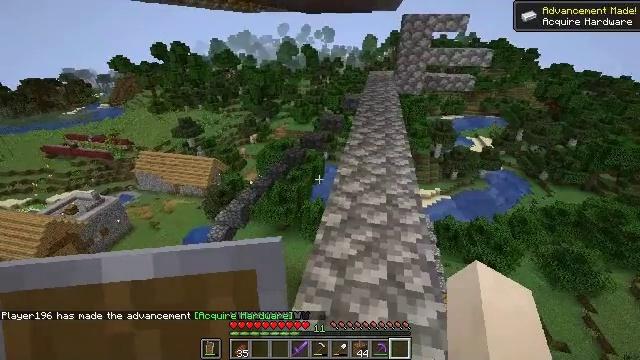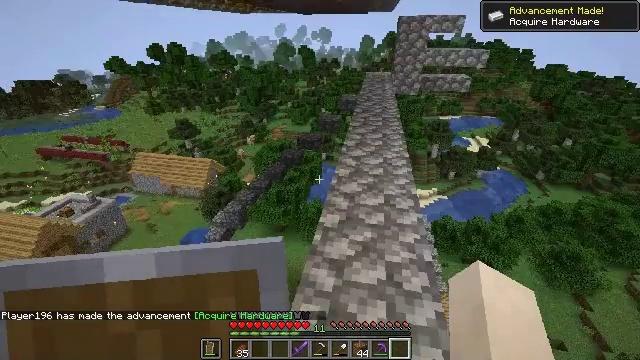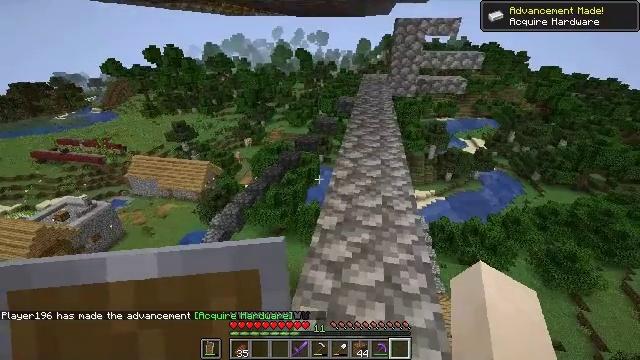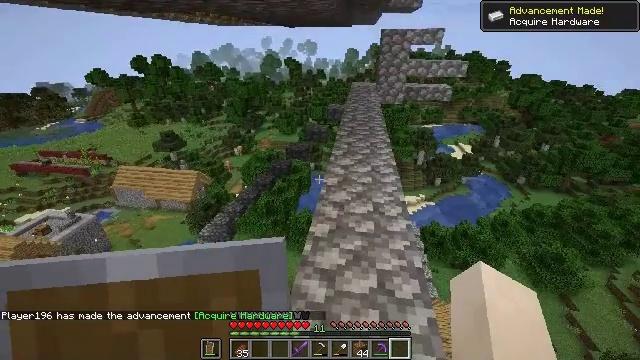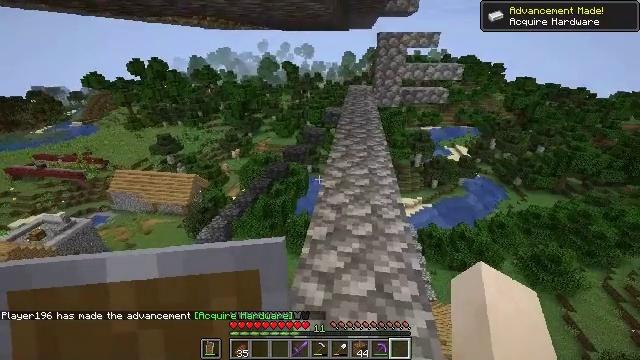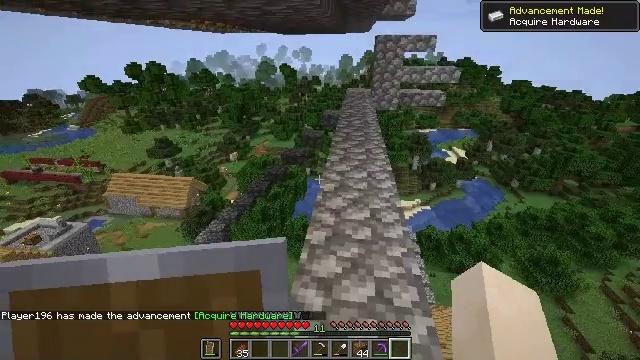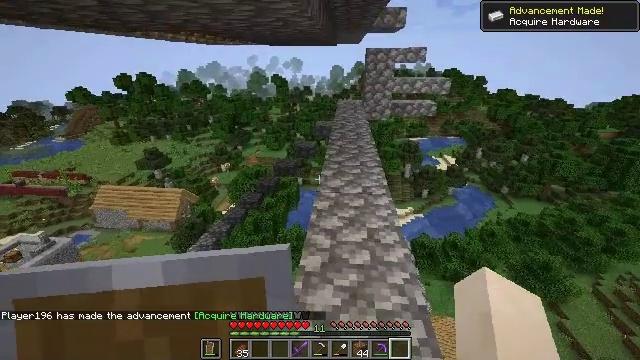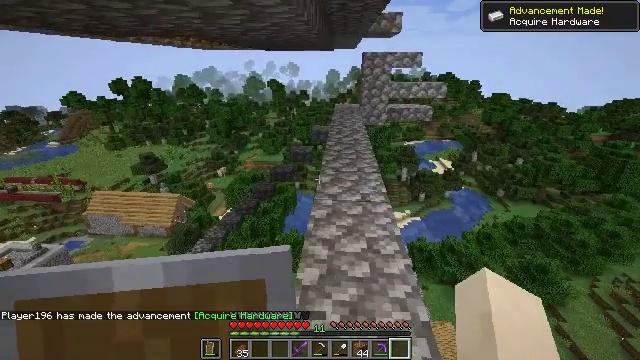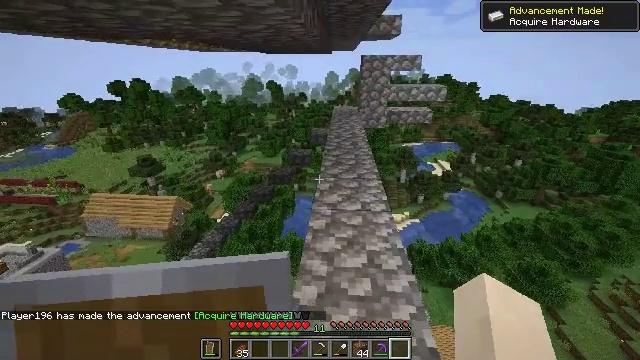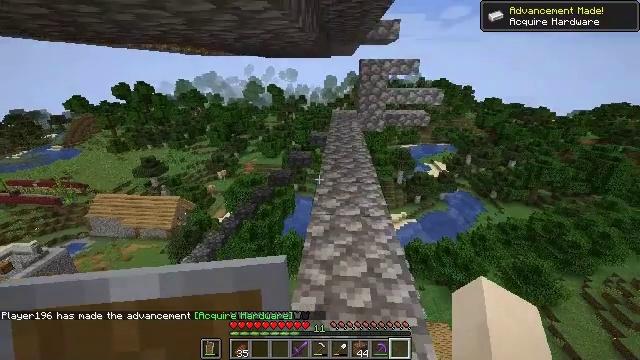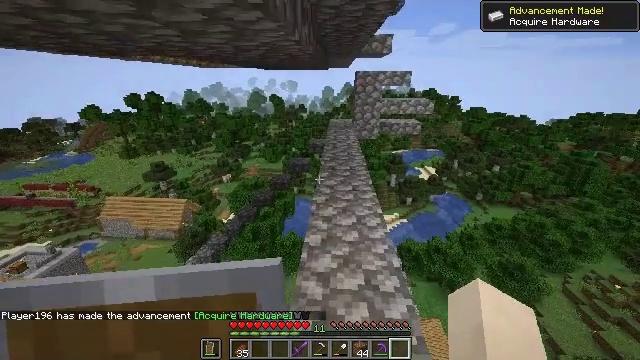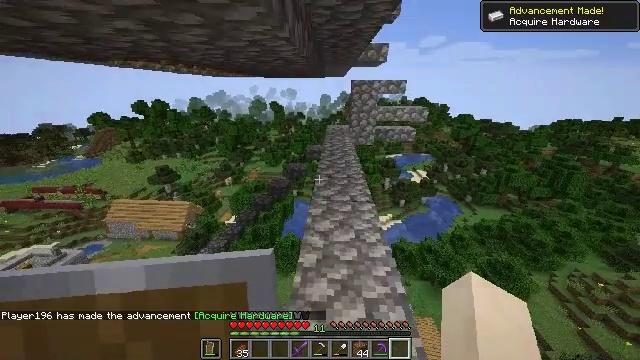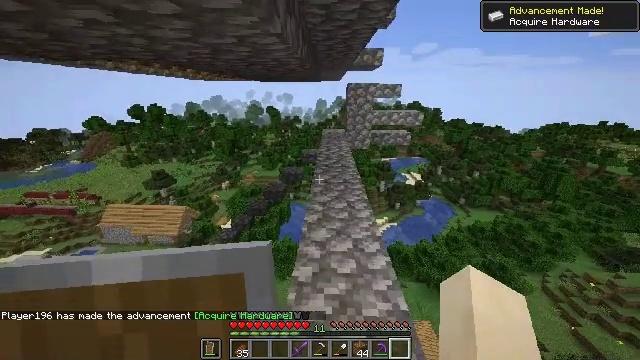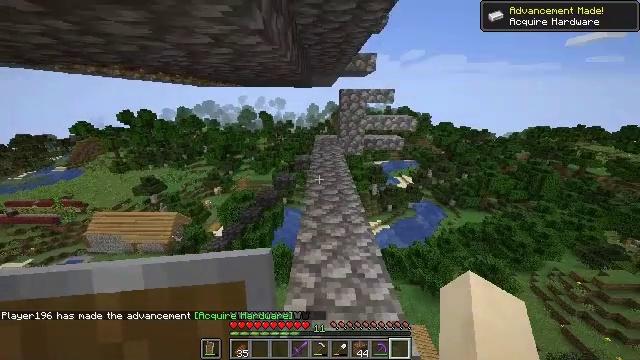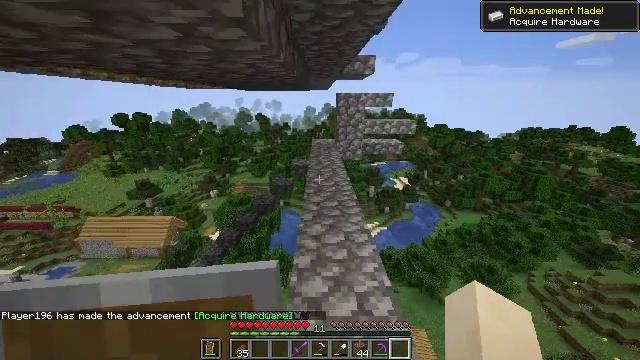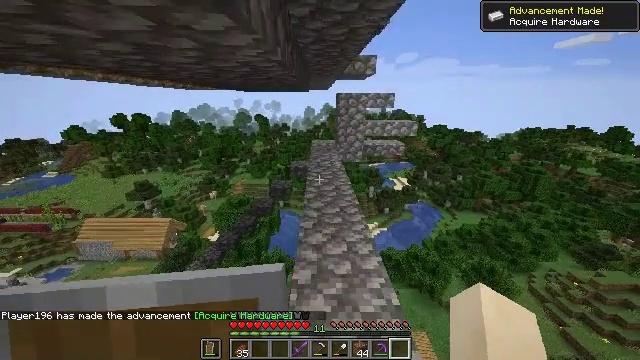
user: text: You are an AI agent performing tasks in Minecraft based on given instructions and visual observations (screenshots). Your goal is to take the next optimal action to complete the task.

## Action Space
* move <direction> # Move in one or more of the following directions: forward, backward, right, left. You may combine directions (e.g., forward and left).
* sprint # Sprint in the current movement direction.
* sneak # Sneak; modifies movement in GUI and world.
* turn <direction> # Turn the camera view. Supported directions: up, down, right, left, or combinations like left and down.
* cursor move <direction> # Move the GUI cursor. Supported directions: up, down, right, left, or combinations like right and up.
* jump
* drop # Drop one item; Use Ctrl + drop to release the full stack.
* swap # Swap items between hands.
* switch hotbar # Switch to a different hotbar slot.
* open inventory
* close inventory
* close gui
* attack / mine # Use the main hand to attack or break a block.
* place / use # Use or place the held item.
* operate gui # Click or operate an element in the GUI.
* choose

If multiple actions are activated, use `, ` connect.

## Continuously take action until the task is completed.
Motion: motion action
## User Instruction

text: Create a hopper by using iron and a chest.
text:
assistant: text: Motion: no_op
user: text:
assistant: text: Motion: no_op
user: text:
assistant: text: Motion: turn right and up
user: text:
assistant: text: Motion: no_op
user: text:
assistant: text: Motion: move forward
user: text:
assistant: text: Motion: move forward, turn right and up
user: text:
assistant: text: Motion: no_op
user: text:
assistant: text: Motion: move forward
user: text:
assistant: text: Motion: move forward
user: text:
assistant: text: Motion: move forward
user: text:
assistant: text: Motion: move forward
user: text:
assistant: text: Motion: move forward, turn right
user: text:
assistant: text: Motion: move forward, turn right and up
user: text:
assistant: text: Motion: move forward
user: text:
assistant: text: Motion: move forward
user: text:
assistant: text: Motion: move forward
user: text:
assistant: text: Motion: move forward
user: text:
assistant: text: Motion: move forward
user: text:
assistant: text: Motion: move forward
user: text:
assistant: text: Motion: move forward
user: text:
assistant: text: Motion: move forward
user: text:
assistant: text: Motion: move forward
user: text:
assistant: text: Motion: move forward
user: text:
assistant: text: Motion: move forward
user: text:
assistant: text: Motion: move forward
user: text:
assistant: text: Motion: move forward
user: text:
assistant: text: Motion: move forward
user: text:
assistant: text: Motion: move forward
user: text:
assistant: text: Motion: move forward
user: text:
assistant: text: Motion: move forward